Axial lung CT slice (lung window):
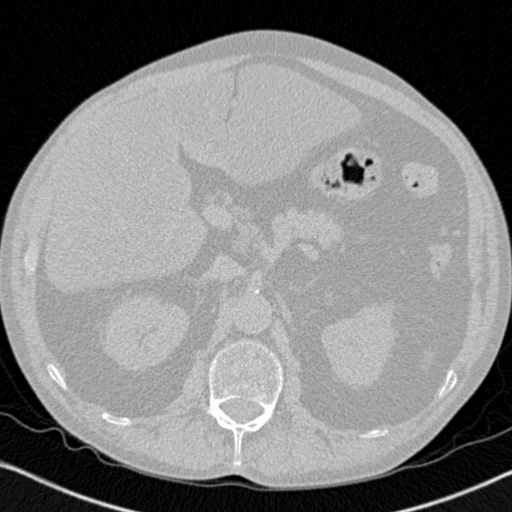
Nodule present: no